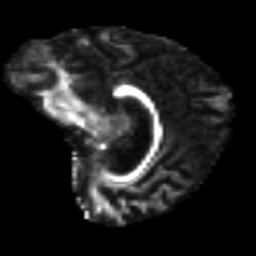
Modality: FA
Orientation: sagittal
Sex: female
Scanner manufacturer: ge
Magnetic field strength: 3 T
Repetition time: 7 s
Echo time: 0.08 s